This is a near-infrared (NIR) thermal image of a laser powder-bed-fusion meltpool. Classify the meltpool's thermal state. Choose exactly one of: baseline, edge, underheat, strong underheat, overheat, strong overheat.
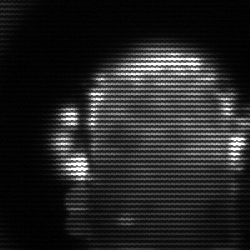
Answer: baseline